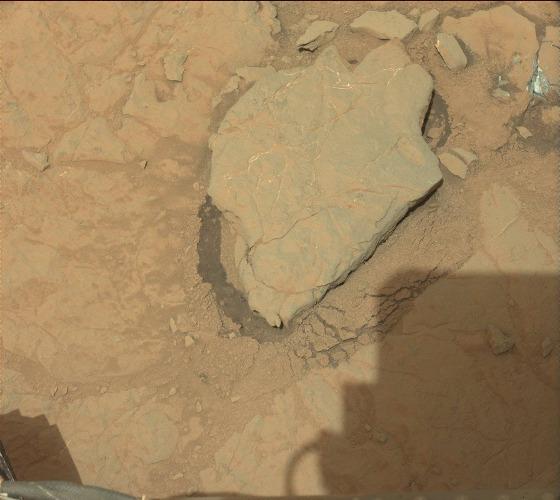
Terrain classes present: Background, Bedrock, Gravel / Sand / Soil, Rock, Shadow